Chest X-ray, AP view. Patient: 73 years old, sex M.
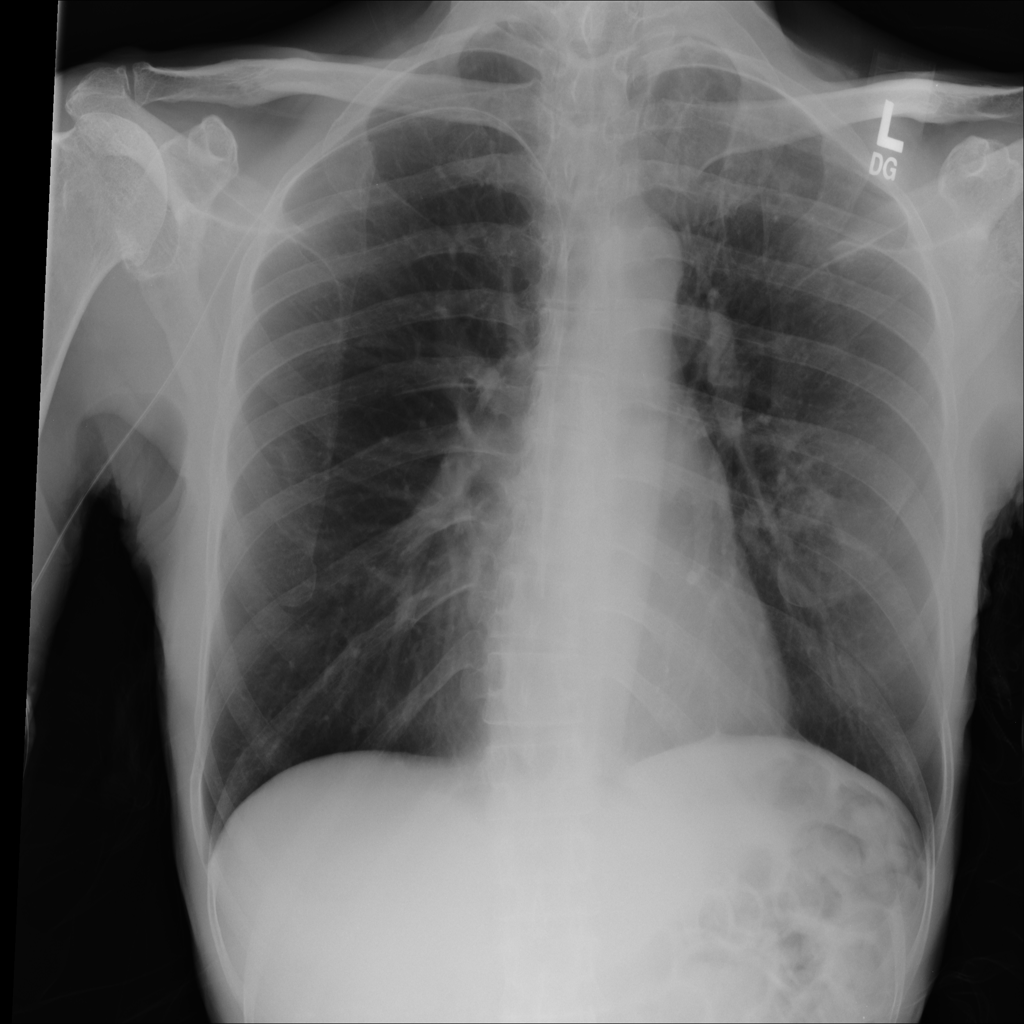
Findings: No Finding